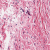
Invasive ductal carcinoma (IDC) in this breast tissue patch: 0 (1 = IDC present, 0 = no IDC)